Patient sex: F
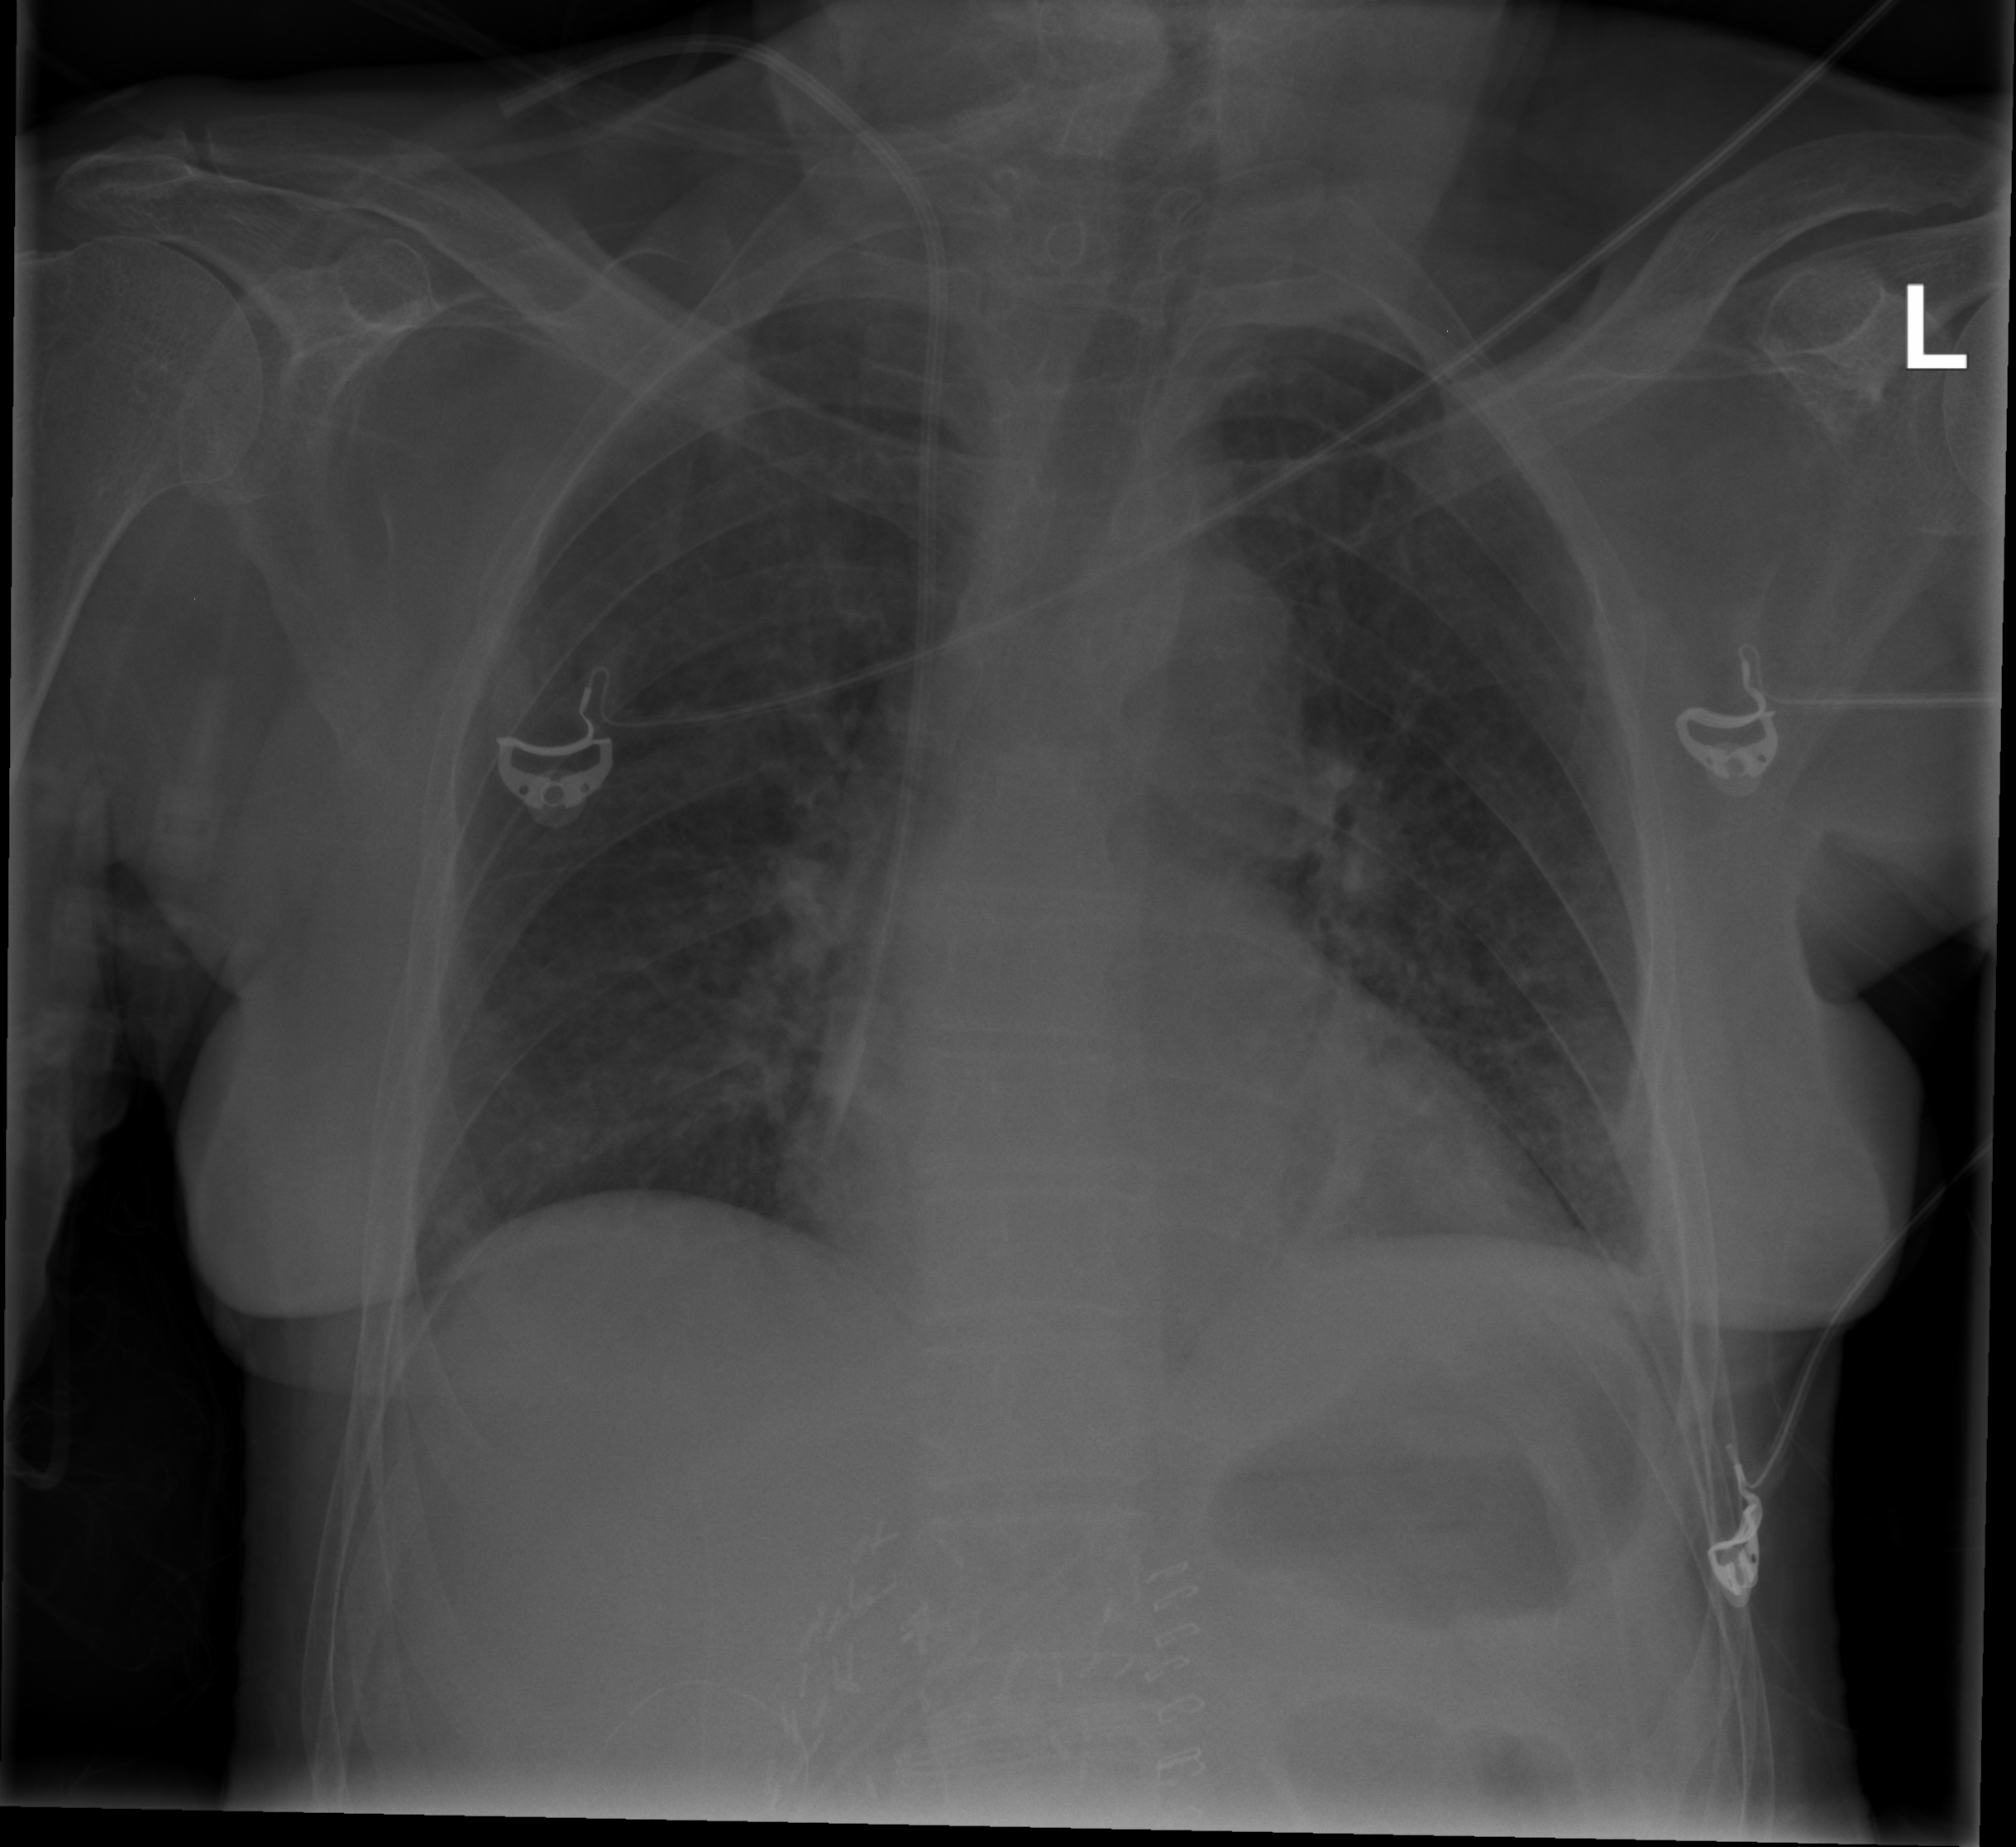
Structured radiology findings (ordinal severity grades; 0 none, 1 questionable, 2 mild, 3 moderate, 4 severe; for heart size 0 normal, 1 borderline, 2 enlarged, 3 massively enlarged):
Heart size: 0
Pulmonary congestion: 0
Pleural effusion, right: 0
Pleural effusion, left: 0
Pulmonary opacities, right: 0
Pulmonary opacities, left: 0
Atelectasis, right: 0
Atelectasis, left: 2